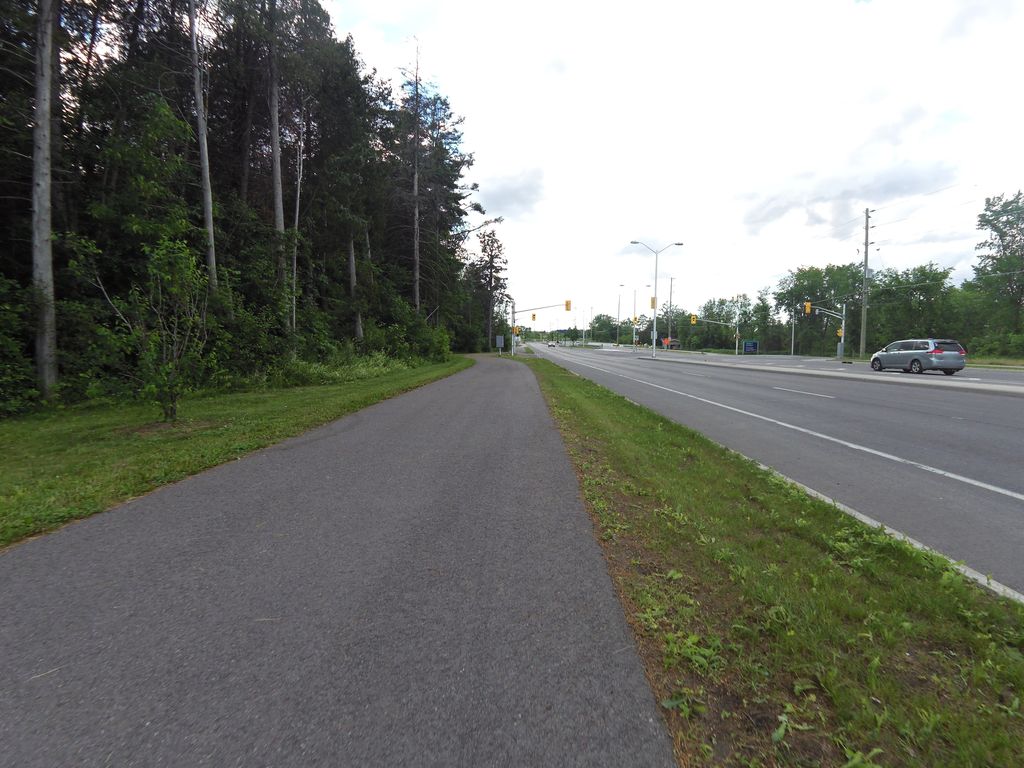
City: ottawa-gatineau